Question: I have 2 tables 'Table 1' & 'Table 2'. I have to select the first record for each 'EMP_ID' based on the min START_DATE from table 2 and update it with the CREATION_DATE from TABLE 1. I have tried with below query. But I am getting the error as SQL Error:
> ORA-00904: "IP"."CREATION_DATE": invalid identifier 00904.
00000 - "%s: invalid identifier" *Cause: *Action:
I am not sure on how to accomplish this as I am new to Oracle. Any suggestions would be valuable. Sample screenshot for reference.

'''
UPDATE
(SELECT PSH.EMP_ID,PSH.START_DATE,EM.CREATION_DATE FROM EMP_MAIN EM
INNER JOIN
(SELECT EMP_ID,START_DATE FROM (SELECT EMP_ID,START_DATE,
ROW_NUMBER() OVER (PARTITION BY EMP_ID ORDER BY EMP_ID, START_DATE)
AS RN FROM EMP_STATUS) WHERE RN=1) ES
ON ES.EMP_ID = EM.PROJECT_ID)
SET EM.START_DATE = ES.CREATION_DATE;
'''
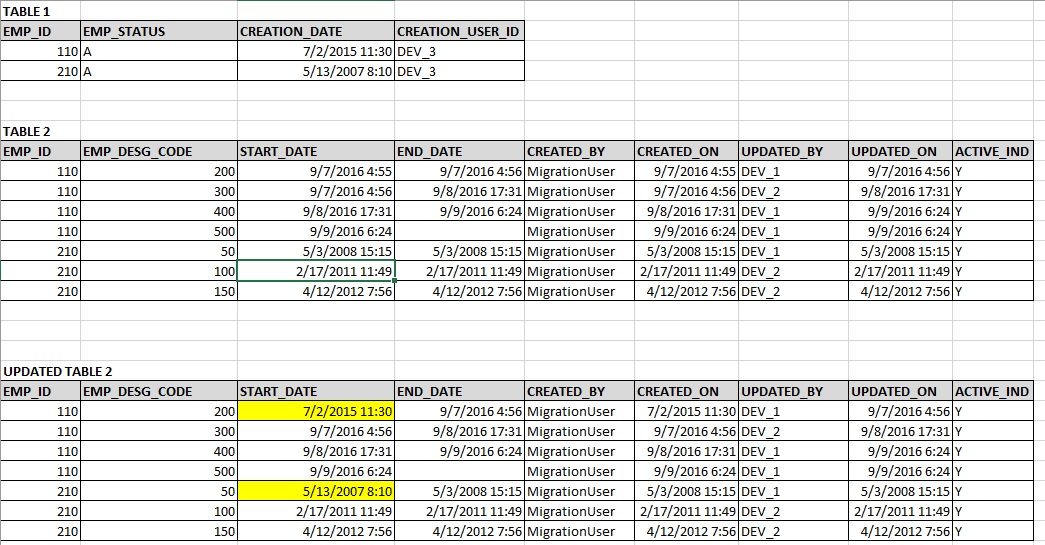
Answer: I find this sort of thing much easier to do using the 'MERGE' statement than the 'UPDATE' statement. The reason is that you can write a query to 'SELECT' the rows that way you want them to look after the operation and then use that 'SELECT' as the row source for your 'MERGE' to make it happen.
I am not bothering to create your table structure in my database ('CREATE TABLE' DDL with 'INSERTs' would be nice when posting a question), so there may be typos/syntax errors here, but this should work:
'''
MERGE INTO table2 t2
USING (
SELECT * FROM (
SELECT t2.rowid t2_row_id,
row_number() over ( partition by t1.emp_id
order by t2.start_date ) rn,
t1.creation_date new_start_date
FROM table1 t1
INNER JOIN table2 t2 ON t2.emp_id = t1.emp_id
) WHERE rn = 1
) u
ON ( t2.rowid = u.t2_row_id )
WHEN MATCHED THEN UPDATE SET t2.start_date = u.new_start_date;
'''